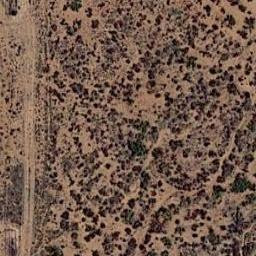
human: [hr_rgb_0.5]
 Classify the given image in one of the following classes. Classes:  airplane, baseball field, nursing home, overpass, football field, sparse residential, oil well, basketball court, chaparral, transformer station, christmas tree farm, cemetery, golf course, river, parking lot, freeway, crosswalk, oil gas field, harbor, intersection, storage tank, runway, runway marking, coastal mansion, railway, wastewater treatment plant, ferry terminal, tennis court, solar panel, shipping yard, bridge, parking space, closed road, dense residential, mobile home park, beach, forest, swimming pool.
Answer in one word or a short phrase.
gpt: chaparral